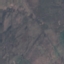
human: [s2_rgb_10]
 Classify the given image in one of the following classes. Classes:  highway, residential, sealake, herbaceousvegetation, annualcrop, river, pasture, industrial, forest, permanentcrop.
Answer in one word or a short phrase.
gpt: HerbaceousVegetation